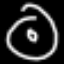
Label: donut